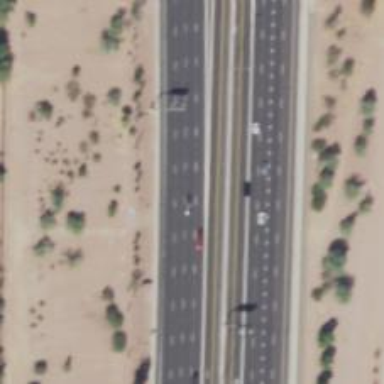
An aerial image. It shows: Asphalt motorway link.